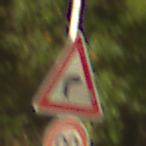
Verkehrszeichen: KurveRechts
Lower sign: Geschwindigkeit90
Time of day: SunriseSunset
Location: Outdoor (Nature)
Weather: PartlyCloudy
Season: NotSpecified
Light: Natural